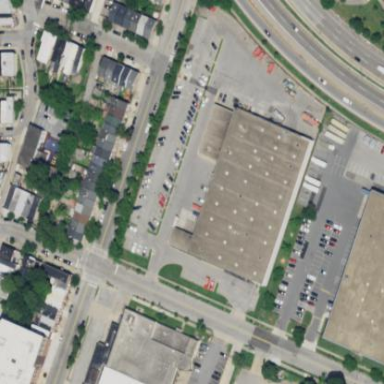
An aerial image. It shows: Industrial building.